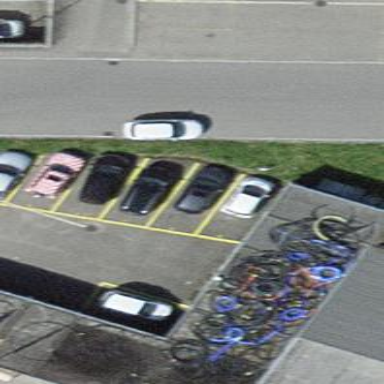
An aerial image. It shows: Garage building.